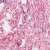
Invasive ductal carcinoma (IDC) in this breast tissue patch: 0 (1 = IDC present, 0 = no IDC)